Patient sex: M
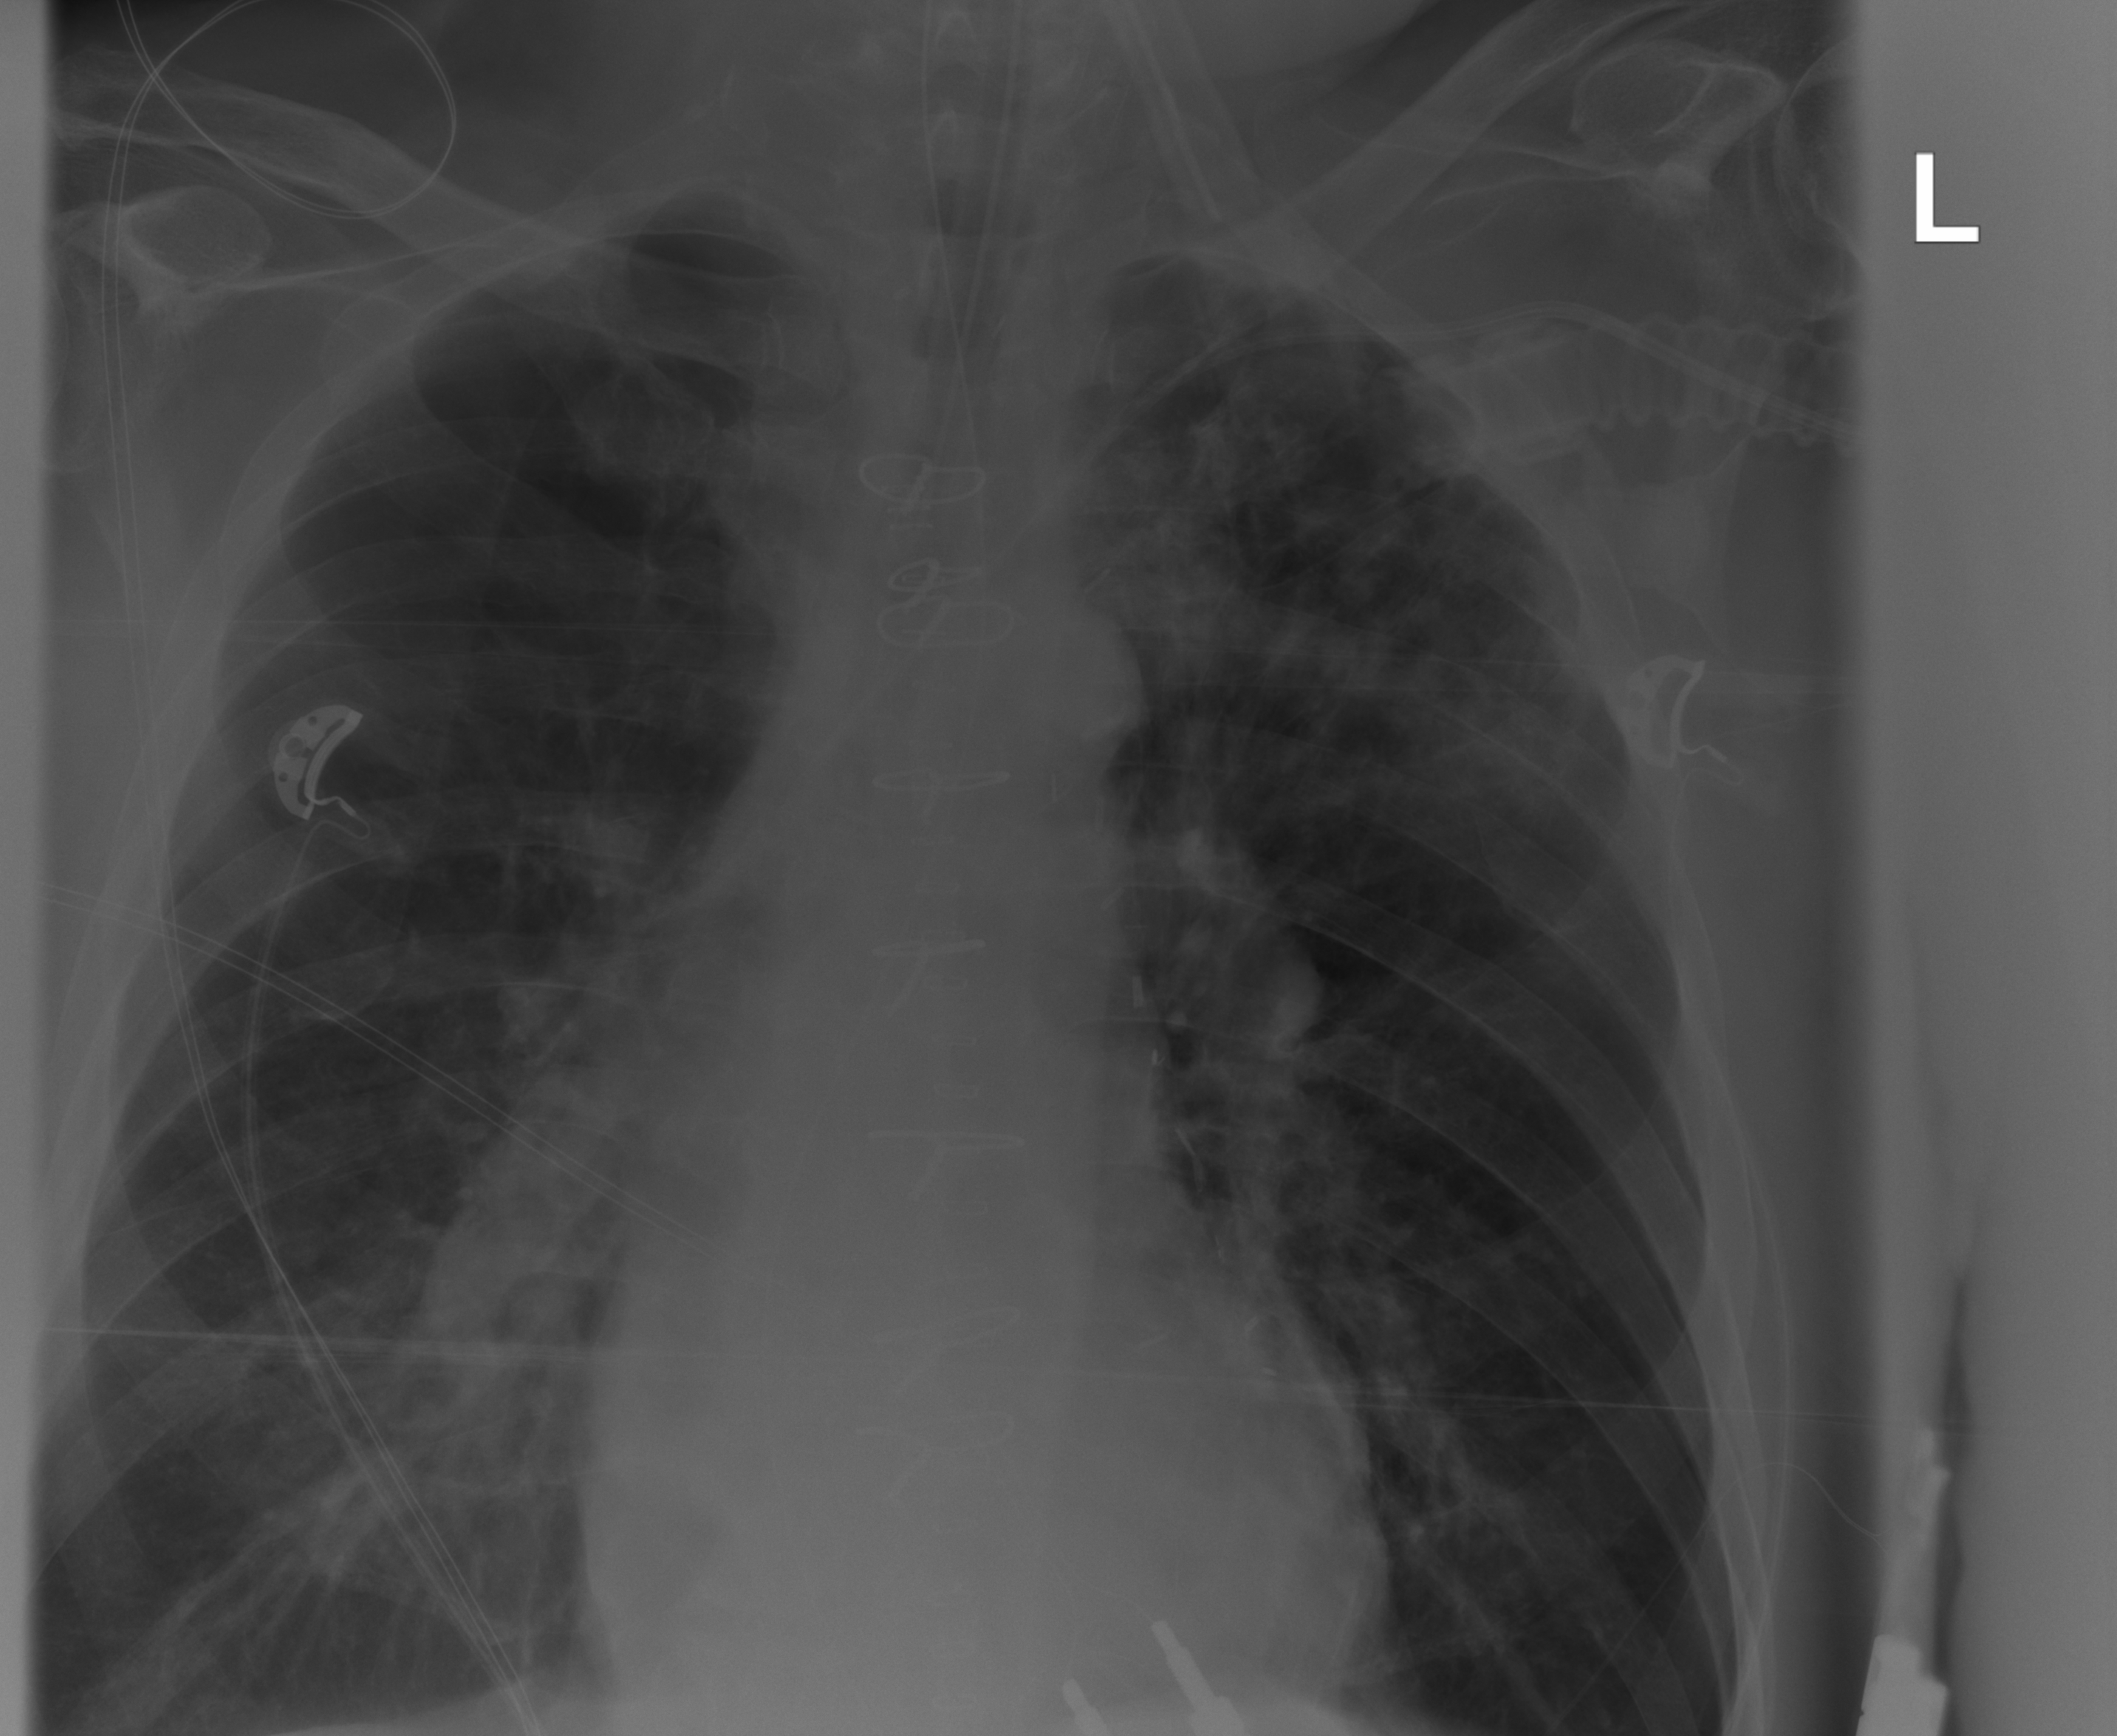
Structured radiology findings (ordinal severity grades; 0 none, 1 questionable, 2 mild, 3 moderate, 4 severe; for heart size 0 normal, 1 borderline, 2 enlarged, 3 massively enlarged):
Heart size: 0
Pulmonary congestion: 0
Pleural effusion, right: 0
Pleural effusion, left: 0
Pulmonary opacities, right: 0
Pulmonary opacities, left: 0
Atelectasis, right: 2
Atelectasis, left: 2